Brain MRI, t2w sequence, axial 2D slice.
Patient: age 20, sex F, weight 90 kg, height 1.9 m
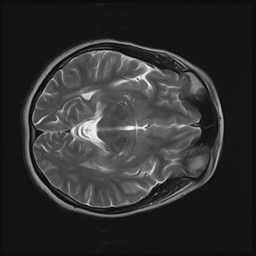